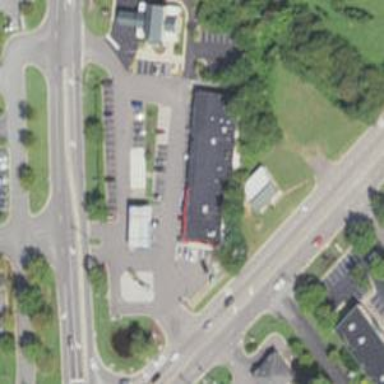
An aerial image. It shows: Convenience shop.